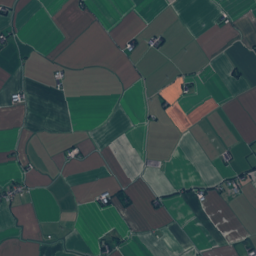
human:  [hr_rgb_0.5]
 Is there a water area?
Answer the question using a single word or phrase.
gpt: yes

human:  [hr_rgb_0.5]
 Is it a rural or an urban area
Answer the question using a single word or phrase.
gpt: rural

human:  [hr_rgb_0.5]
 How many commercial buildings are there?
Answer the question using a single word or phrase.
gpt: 2

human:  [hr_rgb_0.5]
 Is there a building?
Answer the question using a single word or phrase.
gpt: yes

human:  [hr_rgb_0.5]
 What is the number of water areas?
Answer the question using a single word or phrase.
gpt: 22

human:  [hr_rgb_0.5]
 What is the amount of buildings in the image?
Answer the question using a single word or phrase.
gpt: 137

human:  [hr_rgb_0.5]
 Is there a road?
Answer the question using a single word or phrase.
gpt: yes

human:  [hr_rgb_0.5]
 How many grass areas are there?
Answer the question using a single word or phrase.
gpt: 65

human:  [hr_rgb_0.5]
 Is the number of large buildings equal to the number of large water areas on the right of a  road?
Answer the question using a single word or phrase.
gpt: no

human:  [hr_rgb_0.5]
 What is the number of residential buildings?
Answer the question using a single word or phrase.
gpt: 135

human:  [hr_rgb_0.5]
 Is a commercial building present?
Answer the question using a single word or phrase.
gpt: yes

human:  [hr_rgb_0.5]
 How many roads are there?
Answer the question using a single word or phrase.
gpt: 53

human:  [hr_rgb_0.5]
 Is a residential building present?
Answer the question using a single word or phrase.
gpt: yes

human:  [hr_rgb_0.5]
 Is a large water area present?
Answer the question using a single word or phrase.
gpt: yes

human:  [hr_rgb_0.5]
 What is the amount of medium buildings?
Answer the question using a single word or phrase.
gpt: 16

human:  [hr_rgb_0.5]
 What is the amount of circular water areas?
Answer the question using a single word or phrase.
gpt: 0

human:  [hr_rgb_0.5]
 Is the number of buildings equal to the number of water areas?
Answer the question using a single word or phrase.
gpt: no

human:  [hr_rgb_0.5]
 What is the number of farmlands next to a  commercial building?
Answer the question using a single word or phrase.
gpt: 23

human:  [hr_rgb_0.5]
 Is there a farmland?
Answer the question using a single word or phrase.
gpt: yes

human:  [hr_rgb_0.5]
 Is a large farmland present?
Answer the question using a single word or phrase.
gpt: yes

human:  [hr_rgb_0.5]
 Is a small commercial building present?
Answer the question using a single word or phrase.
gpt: yes

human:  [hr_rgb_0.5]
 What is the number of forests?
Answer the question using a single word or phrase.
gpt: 11

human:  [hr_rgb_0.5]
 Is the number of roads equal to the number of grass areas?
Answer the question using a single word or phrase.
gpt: no

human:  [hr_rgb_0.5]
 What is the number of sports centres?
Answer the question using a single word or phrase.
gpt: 1

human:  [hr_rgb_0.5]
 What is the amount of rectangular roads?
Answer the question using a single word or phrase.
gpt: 0

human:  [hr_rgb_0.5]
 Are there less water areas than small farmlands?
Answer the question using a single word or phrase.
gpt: no

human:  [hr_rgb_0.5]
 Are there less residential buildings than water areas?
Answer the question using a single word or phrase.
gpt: no

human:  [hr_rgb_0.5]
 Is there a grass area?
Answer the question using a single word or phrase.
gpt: yes

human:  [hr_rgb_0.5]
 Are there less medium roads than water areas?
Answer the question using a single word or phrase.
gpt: yes

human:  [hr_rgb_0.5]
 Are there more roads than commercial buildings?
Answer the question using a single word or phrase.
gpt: yes

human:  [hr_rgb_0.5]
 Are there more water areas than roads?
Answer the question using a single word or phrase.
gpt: no

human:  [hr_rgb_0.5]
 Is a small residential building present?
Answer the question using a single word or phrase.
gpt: yes

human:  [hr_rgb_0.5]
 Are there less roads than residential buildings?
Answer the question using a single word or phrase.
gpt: yes

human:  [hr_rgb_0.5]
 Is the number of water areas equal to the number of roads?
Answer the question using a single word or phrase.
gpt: no

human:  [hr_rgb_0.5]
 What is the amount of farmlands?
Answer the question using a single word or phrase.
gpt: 67

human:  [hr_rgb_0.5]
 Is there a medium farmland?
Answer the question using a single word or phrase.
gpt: no

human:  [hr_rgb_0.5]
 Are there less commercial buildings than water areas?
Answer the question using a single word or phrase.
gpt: yes

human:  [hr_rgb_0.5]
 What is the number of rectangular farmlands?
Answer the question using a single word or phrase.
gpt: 0

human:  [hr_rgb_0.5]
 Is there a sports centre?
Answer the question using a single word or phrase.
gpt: yes

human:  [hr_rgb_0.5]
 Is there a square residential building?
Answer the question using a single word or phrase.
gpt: yes

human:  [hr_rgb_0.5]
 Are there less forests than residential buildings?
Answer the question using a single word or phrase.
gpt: yes

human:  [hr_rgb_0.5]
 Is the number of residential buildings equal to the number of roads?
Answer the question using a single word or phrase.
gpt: no

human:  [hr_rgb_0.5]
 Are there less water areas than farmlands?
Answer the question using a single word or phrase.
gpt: yes

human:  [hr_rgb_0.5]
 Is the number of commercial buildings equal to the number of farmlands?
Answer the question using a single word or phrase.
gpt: no

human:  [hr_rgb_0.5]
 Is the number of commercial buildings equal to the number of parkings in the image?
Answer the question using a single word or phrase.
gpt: yes

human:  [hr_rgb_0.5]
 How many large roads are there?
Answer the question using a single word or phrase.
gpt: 0

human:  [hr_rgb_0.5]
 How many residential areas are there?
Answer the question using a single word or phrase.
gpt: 2

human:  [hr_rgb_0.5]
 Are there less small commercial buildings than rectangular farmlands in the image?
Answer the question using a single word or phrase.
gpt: no

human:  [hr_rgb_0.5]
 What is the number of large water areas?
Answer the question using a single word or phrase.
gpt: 5

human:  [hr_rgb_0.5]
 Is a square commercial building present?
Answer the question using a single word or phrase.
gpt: no

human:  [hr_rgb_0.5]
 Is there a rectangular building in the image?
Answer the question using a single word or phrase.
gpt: yes

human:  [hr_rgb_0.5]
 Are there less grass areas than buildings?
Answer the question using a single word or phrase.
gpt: yes

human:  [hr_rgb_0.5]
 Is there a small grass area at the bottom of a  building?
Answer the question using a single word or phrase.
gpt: yes

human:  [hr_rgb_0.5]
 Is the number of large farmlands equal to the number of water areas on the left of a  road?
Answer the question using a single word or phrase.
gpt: no

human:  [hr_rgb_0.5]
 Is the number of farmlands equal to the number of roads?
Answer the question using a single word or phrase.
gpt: no

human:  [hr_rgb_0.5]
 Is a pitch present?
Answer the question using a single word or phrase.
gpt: yes

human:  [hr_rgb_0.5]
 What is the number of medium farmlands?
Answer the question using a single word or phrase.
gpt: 0

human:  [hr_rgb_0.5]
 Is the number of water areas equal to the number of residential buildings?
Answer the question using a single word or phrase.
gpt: no

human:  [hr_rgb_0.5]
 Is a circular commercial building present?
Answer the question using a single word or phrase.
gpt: no

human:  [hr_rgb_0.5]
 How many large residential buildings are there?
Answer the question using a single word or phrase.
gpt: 0

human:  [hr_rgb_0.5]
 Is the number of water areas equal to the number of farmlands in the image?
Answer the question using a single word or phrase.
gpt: no

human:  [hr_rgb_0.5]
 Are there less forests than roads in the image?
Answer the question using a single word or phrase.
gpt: yes

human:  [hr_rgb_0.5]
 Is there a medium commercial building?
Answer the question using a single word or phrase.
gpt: no

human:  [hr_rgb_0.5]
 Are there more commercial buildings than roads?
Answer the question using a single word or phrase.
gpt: no